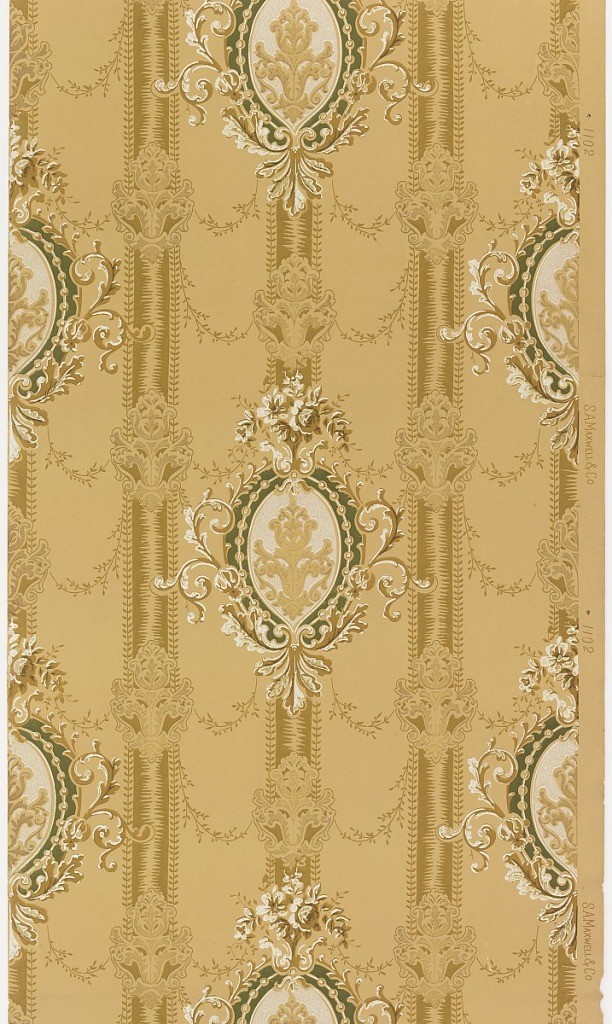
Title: Sidewall
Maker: Maxwell & Co., S.A., Chicago, Illinois, USA
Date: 1905–1915
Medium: Machine-printed paper, liquid mica
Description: Medallion stripe design with ovoid medallions with floral bouquet on top, foliate acanthus scrolls at sides, floral motif in the center, and green strung beads around the circumference of the medallion. Printed on stripes that contain smaller floral medallions, each connected by foliate swags. Printed in brown, green, and white on tan ground.